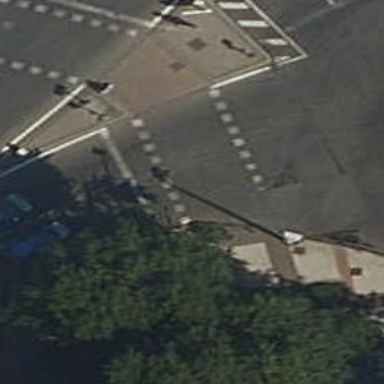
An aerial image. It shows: Road with traffic signals and zebra crossing with traffic signals.